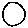
Label: circle